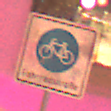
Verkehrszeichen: BeginnFahrradstrasse
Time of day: Night
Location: Outdoor (Urban)
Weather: Overcast
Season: Winter
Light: Artificial